Field crop: maize
Growth stage: 1
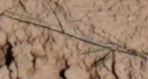
Species: lolium